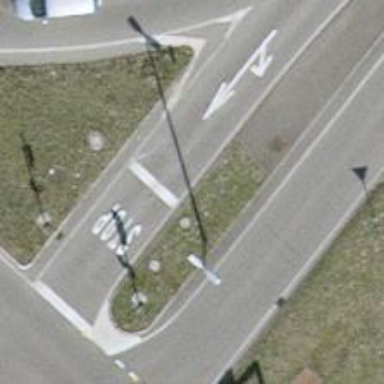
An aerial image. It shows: Road with traffic signals.